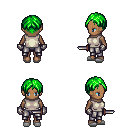
a pixel art fantasy rpg character, female body template, human, dark skin, white sleeveless shirt, metal pants, green parted hairstyle, metal gloves, white slippers, dagger, four views (front, back, left, right), 2x2 character sprite sheet, small pixel art, hard edges, no anti-aliasing